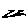
Label: zigzag